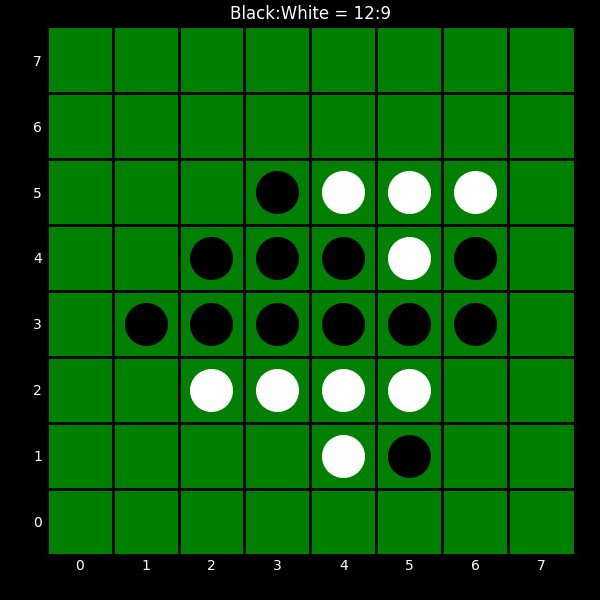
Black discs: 12
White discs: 9